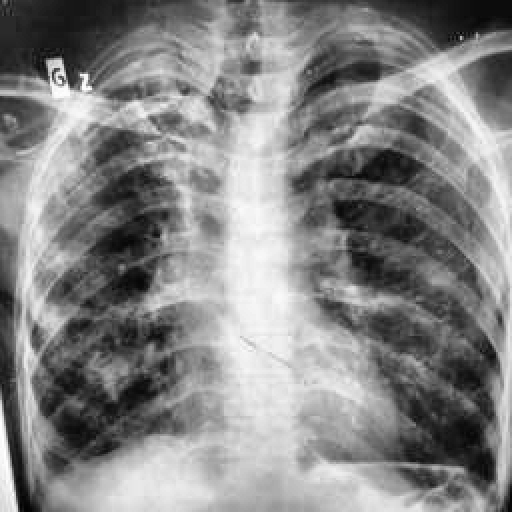
Finding: TUBERCULOSIS